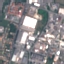
Land use / land cover: Industrial